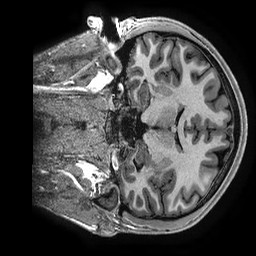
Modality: T1w
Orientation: coronal
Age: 24
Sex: male
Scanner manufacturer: ge
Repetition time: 0.00733 s
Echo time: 0.003 s